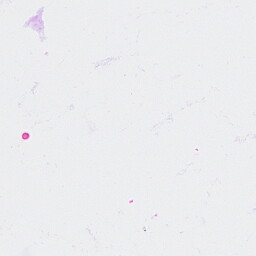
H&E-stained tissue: Ovarian